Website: lowes
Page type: address-validator
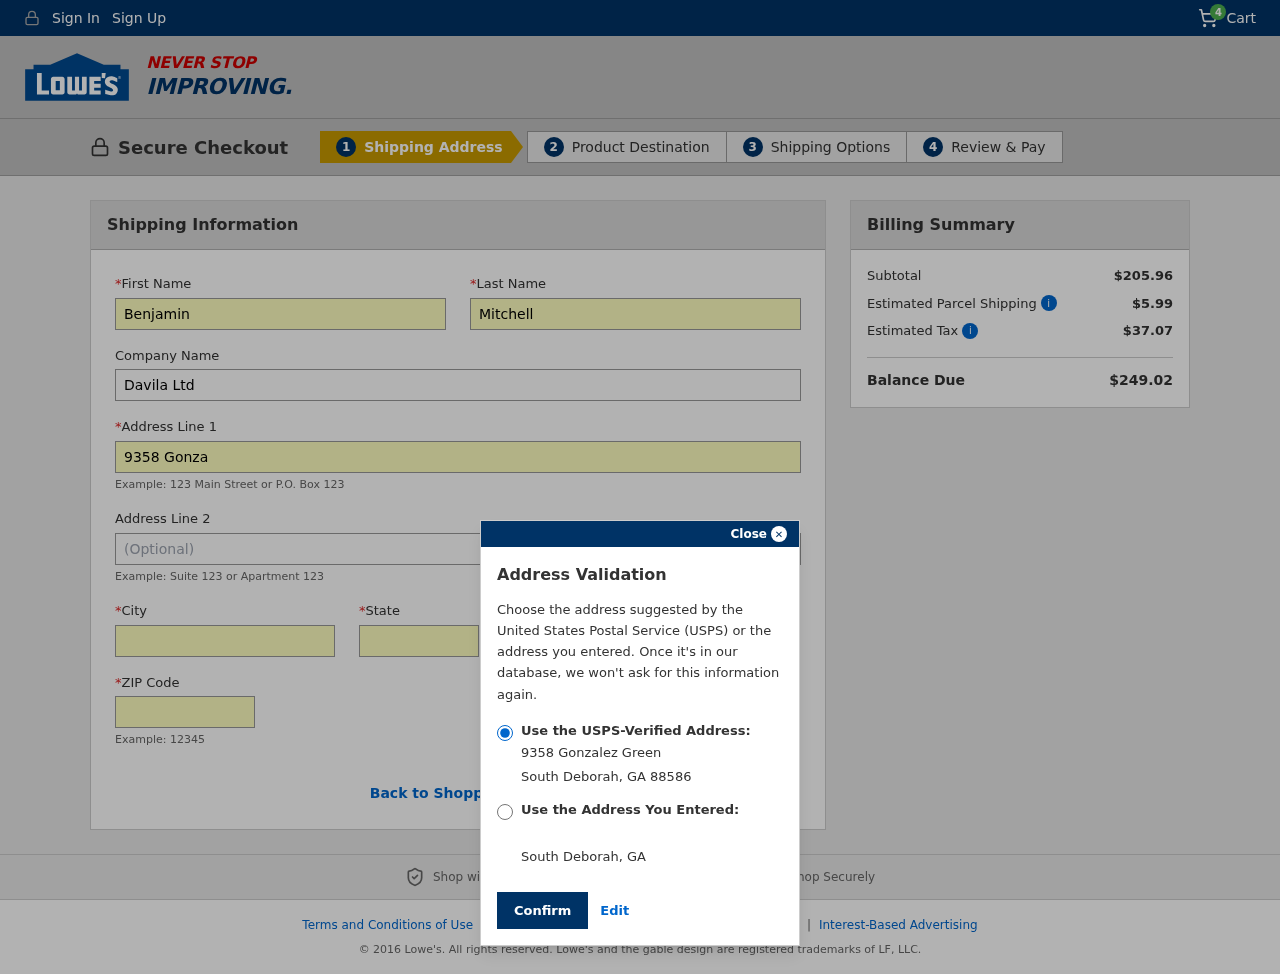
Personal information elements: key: PII_CITY
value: South Deborah
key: PII_COMPANY
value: Davila Ltd
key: PII_FIRSTNAME
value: Benjamin
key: PII_LASTNAME
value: Mitchell
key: PII_POSTCODE
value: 88586
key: PII_STATE
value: Georgia
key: PII_STATE_ABBR
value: GA
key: PII_STREET
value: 9358 Gonzalez Green
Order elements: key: ORDER_NUM_ITEMS
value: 4
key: ORDER_SUBTOTAL
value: $205.96
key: ORDER_SHIPPING_COST
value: $5.99
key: ORDER_TAX
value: $37.07
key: ORDER_TOTAL
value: $249.02